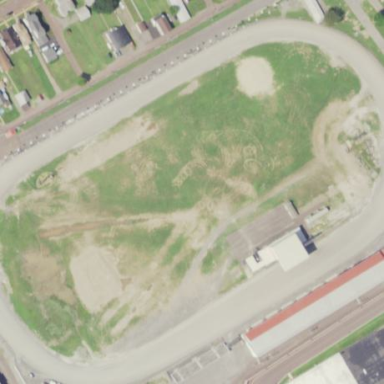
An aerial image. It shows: Track designed for horse racing in leisure land setting.